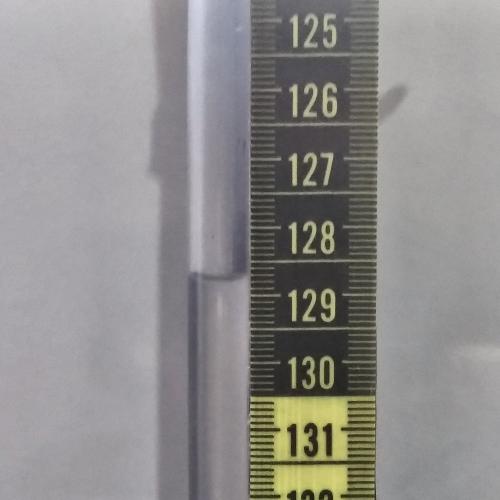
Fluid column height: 128.7 cm